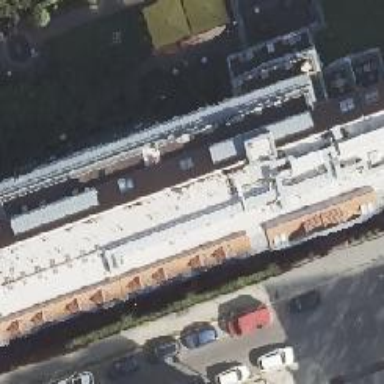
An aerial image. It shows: Dormitory building.